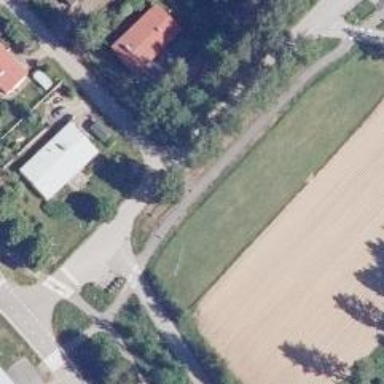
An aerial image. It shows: Cycleway.